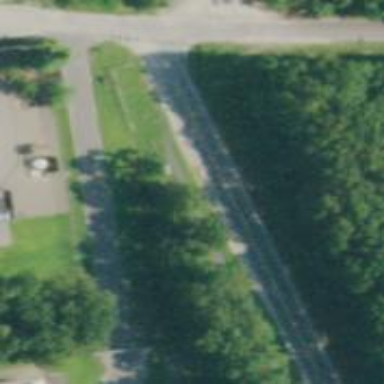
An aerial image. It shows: Cycleway.